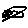
Label: cloud